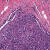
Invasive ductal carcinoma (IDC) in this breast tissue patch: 0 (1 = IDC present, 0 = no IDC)